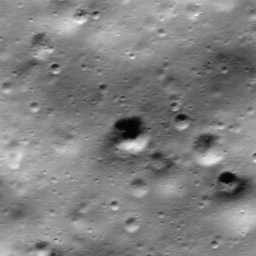
Pit: Hayn 1
Host crater: Hayn
Host type: impact_melt
Lunar coordinates: latitude 65.223, longitude 84.2